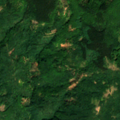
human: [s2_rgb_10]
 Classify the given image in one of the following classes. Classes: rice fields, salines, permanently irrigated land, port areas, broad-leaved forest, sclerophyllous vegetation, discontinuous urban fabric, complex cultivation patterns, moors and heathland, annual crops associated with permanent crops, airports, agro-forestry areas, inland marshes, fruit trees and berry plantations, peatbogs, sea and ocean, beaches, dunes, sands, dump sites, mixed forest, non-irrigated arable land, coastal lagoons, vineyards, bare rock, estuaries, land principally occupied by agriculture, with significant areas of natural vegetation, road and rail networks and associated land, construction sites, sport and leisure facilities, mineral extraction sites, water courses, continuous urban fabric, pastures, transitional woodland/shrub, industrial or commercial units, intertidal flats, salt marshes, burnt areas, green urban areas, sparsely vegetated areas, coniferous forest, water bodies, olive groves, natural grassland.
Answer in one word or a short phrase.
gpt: land principally occupied by agriculture, with significant areas of natural vegetation, broad-leaved forest, mixed forest